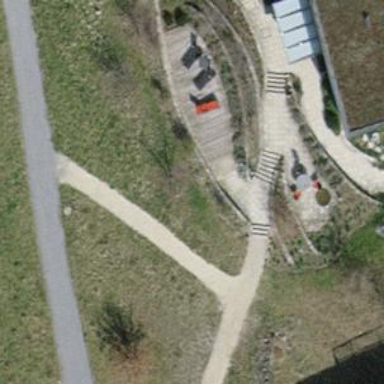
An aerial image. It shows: Road with steps.